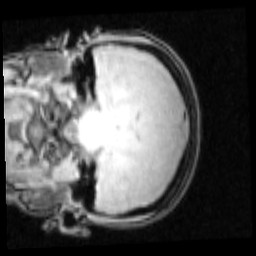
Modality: PDw
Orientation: coronal
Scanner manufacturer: siemens
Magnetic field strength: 3 T
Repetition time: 0.25 s
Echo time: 0.00103 s